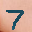
Label: 7